Field crop: tomato
Growth stage: 1
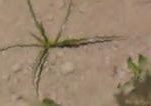
Species: cyperus